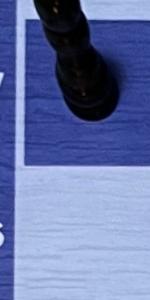
Label: Empty